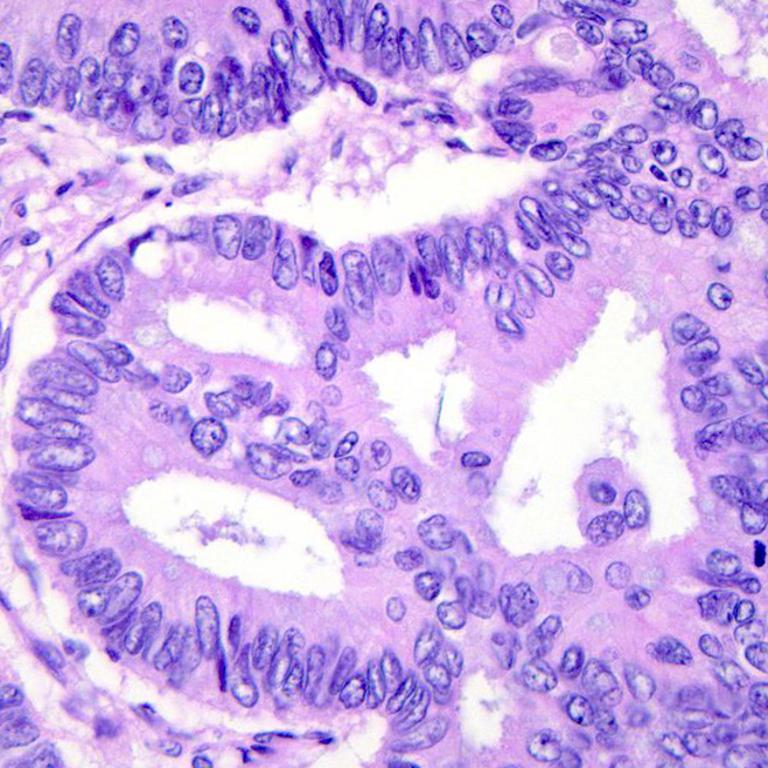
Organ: colon
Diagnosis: adenocarcinomas